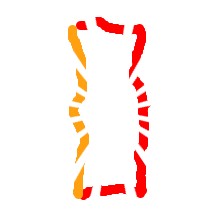
Shape: rectangle